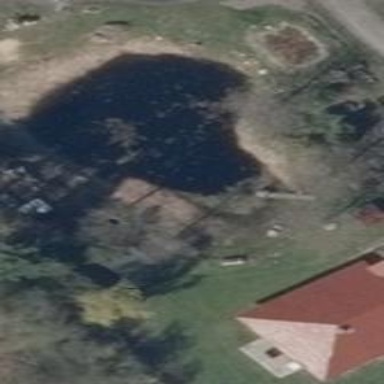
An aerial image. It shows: Pond surrounded by natural water.